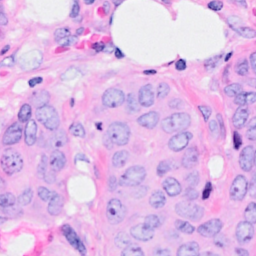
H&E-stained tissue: Breast